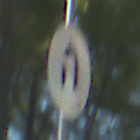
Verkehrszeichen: VerbotWenden
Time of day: MorningAfternoon
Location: Outdoor (Nature)
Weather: PartlyCloudy
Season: NotSpecified
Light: Natural